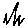
Label: zigzag